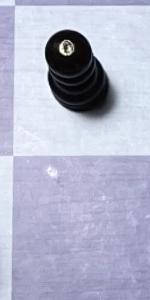
Label: Empty